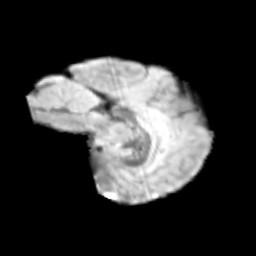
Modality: T2w
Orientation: sagittal
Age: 12
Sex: male
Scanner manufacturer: siemens
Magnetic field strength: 3 T
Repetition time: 3.8 s
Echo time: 0.07 s